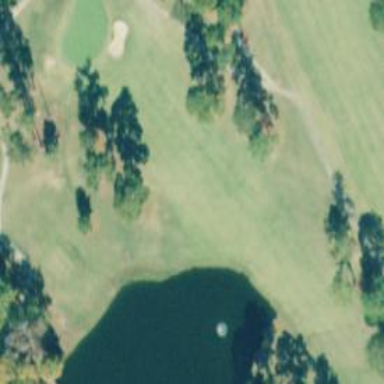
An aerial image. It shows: Golf hole.